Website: apple
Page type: customer-info-address
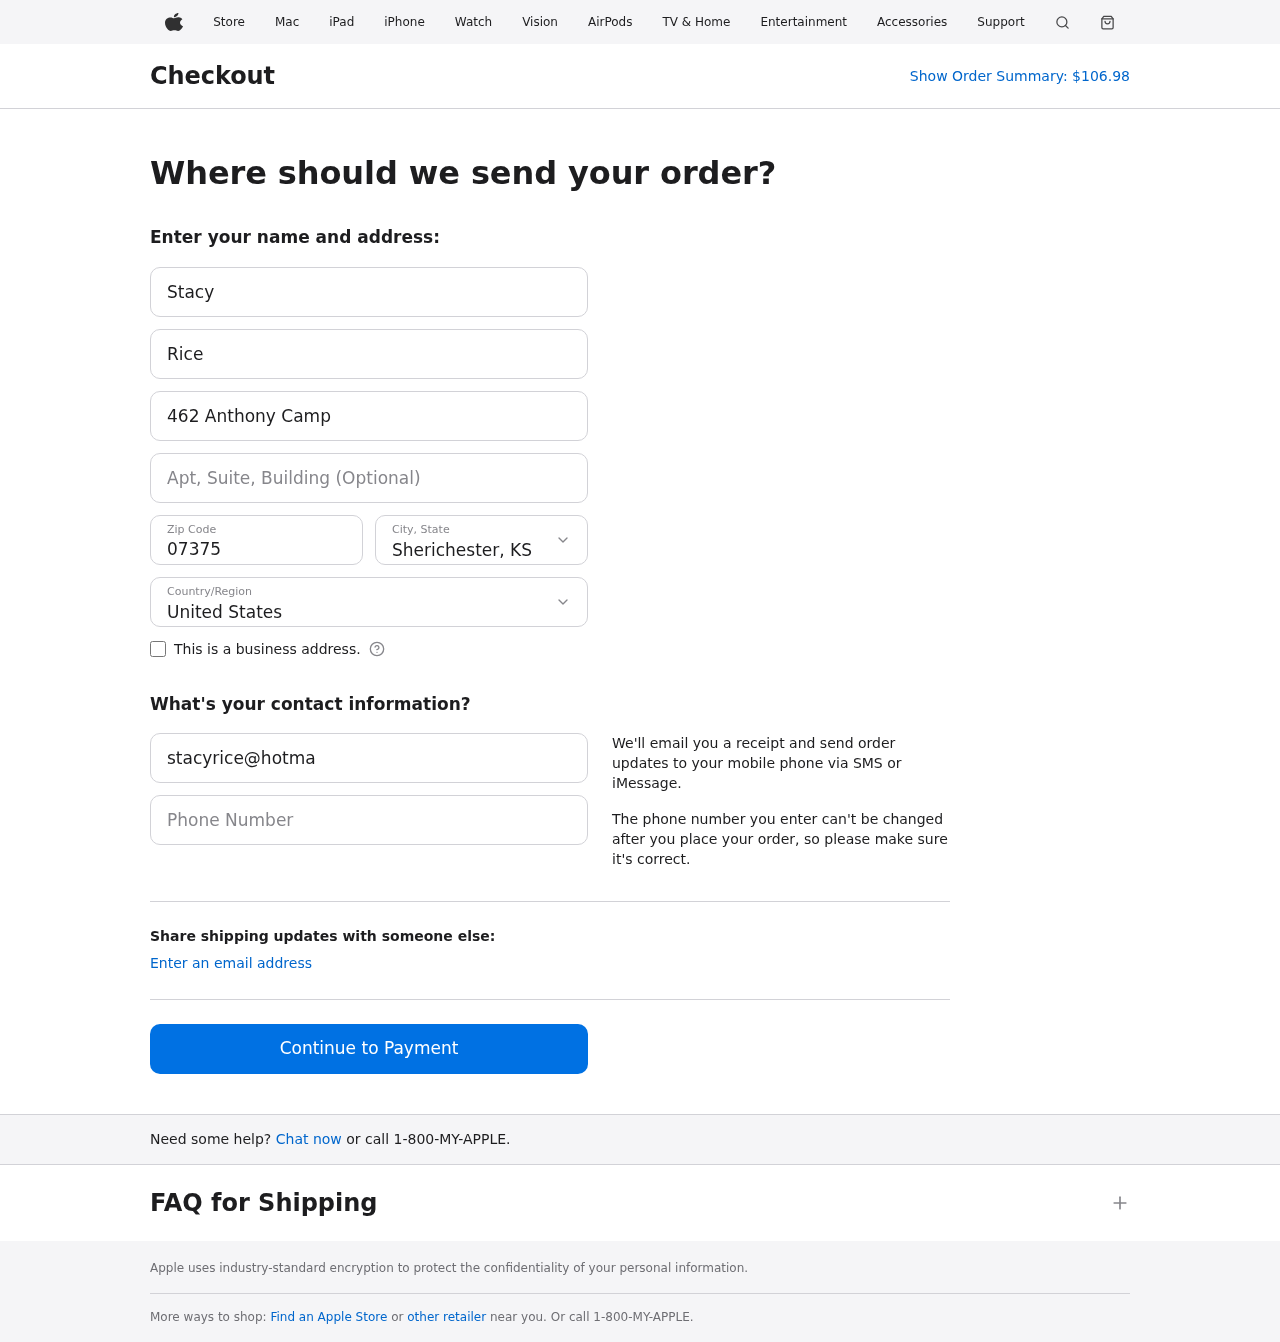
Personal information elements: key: PII_CITY_STATE
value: Sherichester, KS
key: PII_COUNTRY
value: United States
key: PII_EMAIL
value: stacyrice@hotmail.com
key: PII_FIRSTNAME
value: Stacy
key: PII_LASTNAME
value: Rice
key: PII_PHONE
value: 2033382869
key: PII_POSTCODE
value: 07375
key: PII_STREET
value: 462 Anthony Camp
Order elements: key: ORDER_TOTAL
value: $106.98